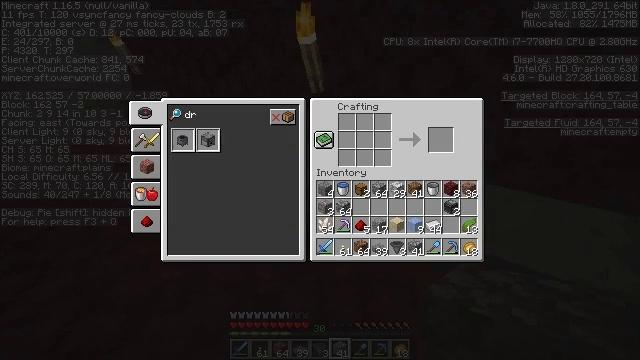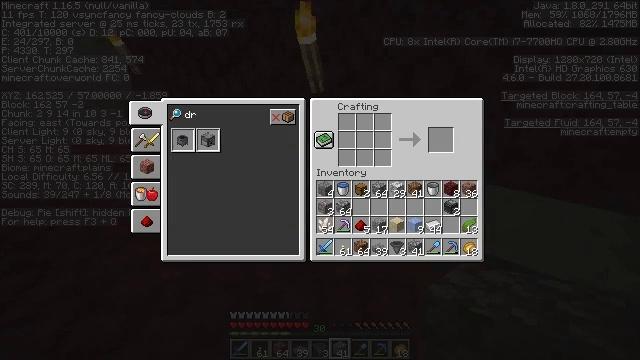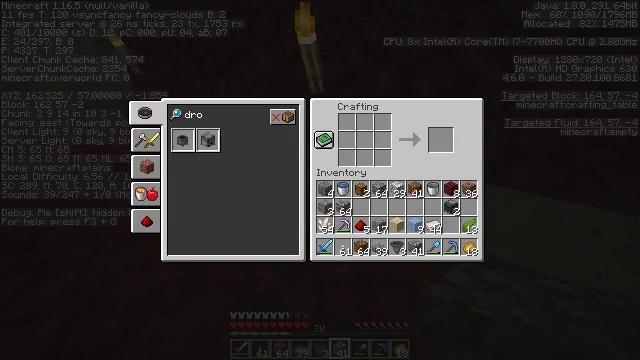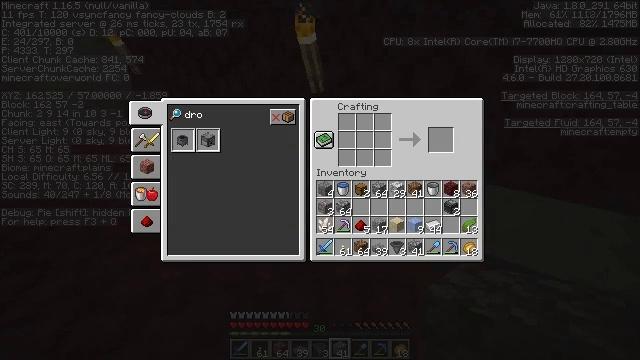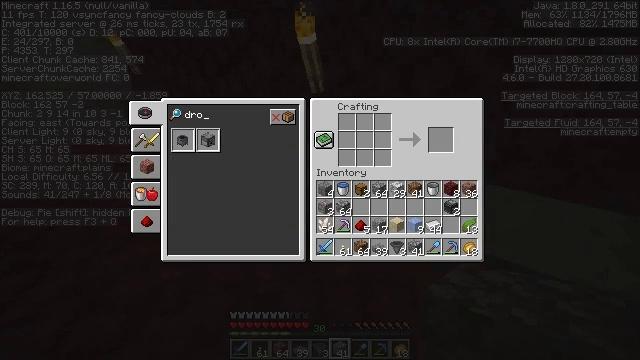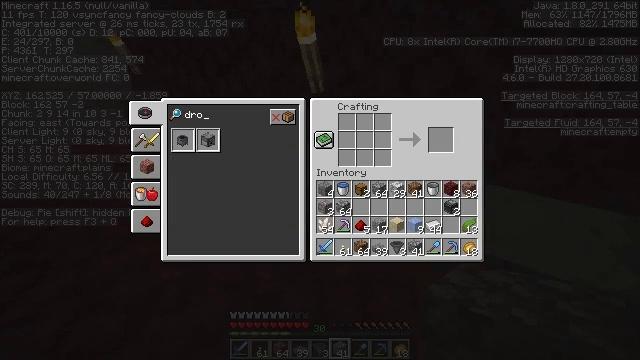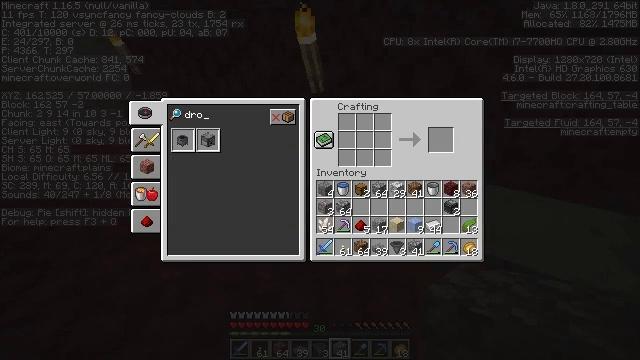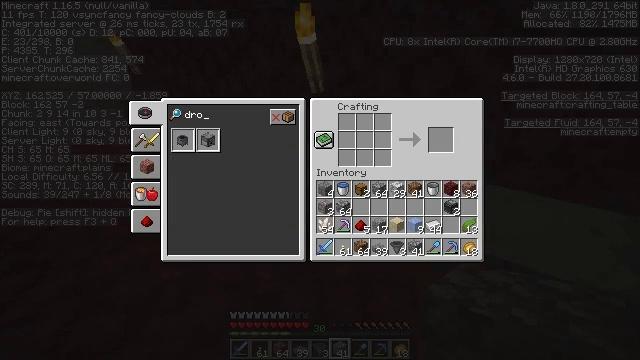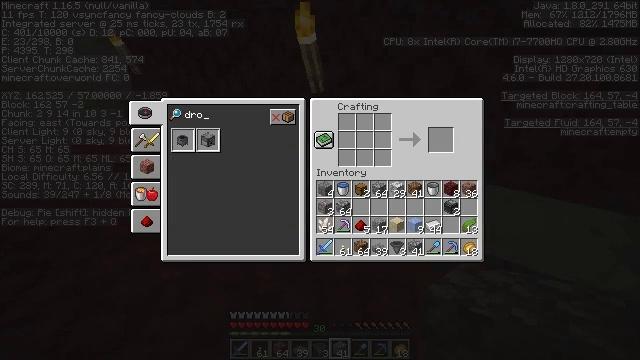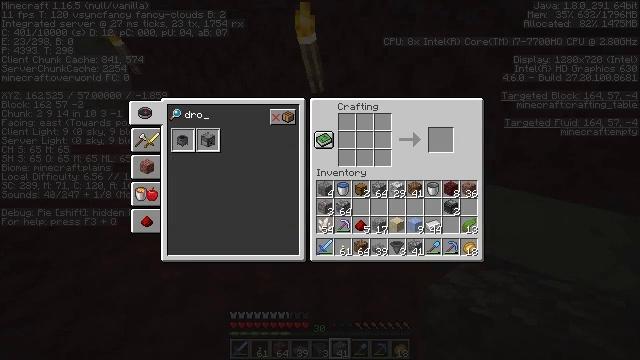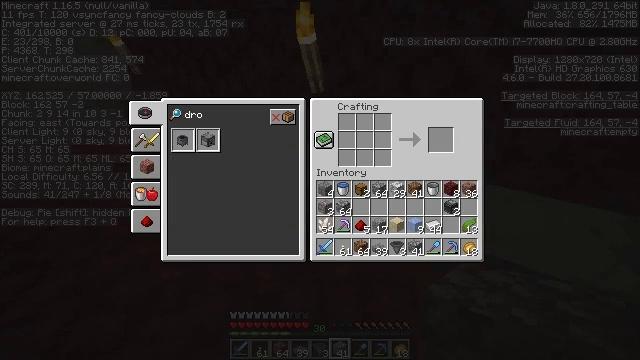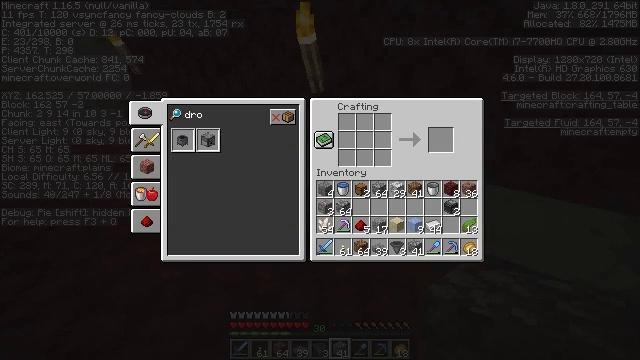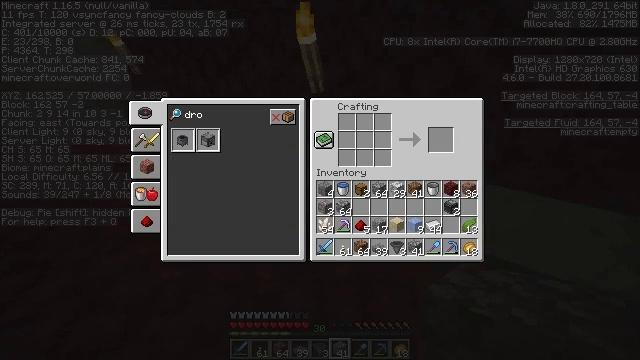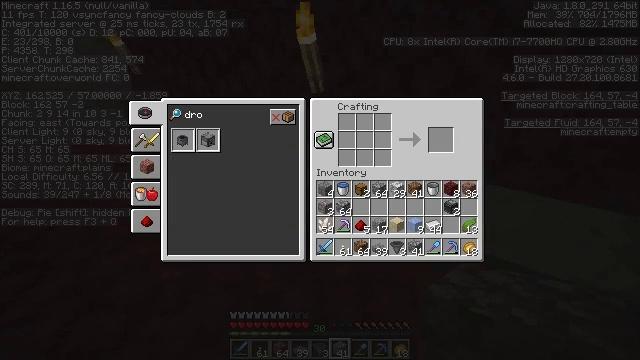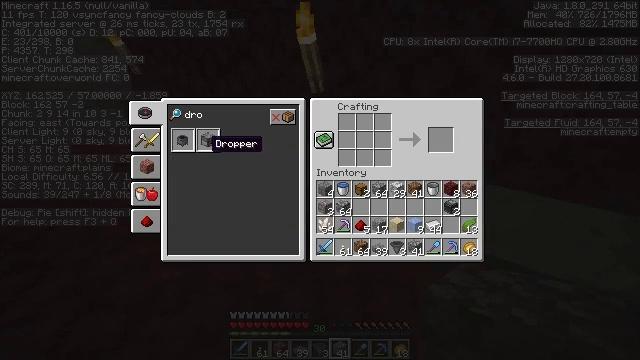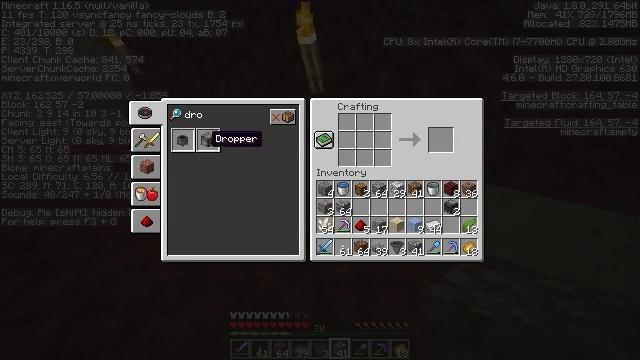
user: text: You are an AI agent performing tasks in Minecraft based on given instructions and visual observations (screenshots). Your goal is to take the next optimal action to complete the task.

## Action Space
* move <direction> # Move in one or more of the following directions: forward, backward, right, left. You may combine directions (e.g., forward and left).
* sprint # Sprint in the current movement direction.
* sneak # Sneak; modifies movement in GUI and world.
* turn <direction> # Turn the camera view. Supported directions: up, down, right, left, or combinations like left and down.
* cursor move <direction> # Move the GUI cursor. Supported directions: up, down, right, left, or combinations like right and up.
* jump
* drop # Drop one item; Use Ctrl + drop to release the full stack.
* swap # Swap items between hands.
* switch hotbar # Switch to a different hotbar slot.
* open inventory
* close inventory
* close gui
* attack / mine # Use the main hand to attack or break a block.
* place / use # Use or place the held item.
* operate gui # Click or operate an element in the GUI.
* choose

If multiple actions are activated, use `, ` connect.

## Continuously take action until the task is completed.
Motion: motion action
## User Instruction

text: Use cobblestones and redstone to craft a dropper.
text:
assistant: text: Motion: no_op
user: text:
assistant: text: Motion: no_op
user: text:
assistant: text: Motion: no_op
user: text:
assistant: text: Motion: no_op
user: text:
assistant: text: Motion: no_op
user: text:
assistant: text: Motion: no_op
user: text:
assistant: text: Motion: no_op
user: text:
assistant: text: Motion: no_op
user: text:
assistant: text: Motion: no_op
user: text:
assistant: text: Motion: cursor move right and down
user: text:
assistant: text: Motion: cursor move down
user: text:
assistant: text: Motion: no_op
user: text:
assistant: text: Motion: no_op
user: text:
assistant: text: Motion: cursor move left
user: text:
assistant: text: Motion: no_op
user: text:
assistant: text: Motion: operate gui
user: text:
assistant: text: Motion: operate gui
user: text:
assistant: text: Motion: cursor move right
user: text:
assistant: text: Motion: cursor move right and up
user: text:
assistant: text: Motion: cursor move right and up
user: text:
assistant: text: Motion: cursor move right
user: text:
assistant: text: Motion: no_op
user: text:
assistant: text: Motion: no_op
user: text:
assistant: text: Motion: cursor move down
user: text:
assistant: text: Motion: no_op
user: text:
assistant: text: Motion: no_op
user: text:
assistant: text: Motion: operate gui
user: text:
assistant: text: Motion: operate gui
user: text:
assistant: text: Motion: cursor move down
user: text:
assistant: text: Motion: cursor move down